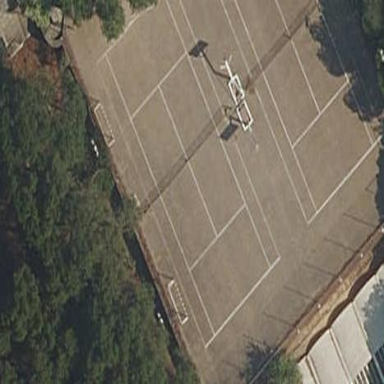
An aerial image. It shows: Tennis court in leisure pitch.